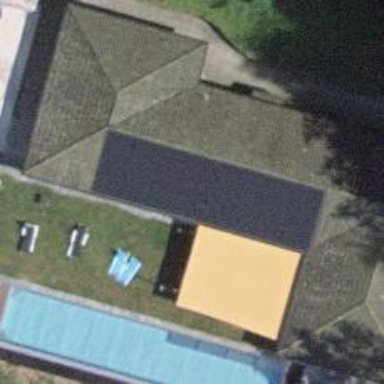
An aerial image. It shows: Solar power generator.